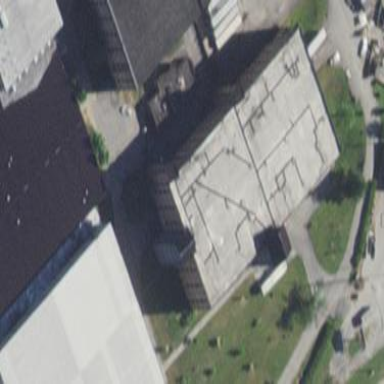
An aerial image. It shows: Part of building with flat black roof.